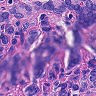
Metastatic tissue present: yes